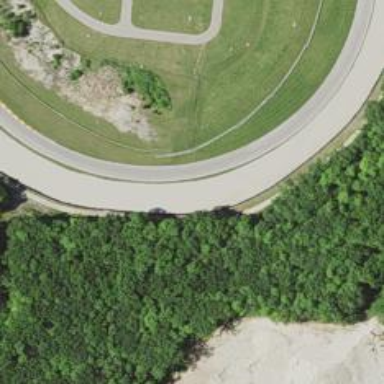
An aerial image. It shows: Raceway road.